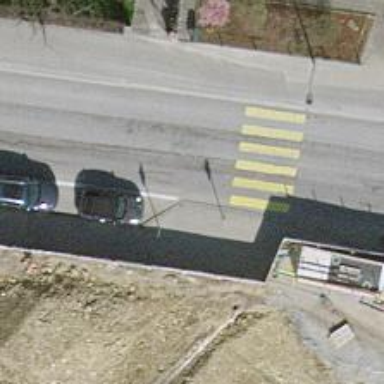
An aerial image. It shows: Uncontrolled road crossing.